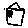
Label: house